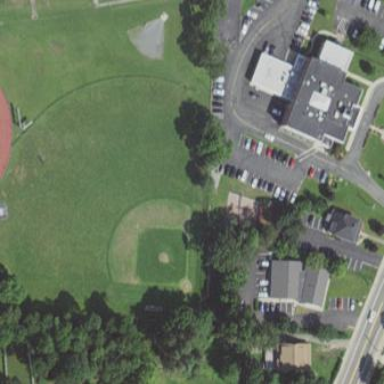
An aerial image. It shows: Baseball pitch for leisure and sports activities.